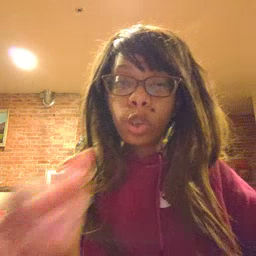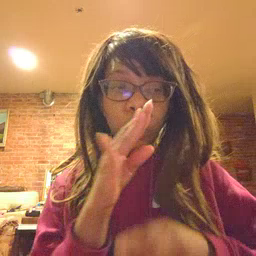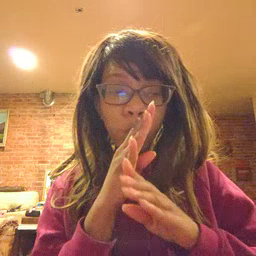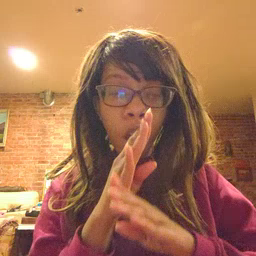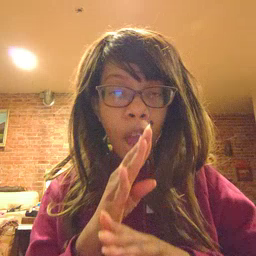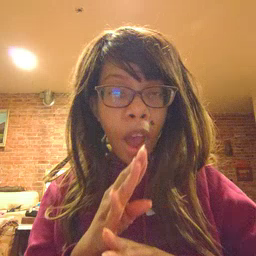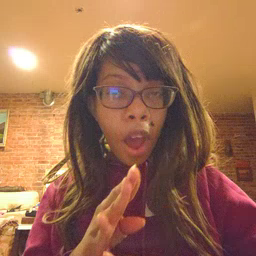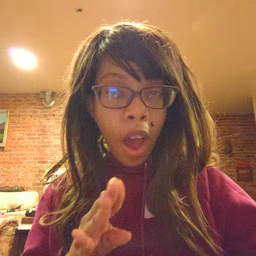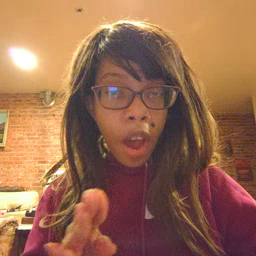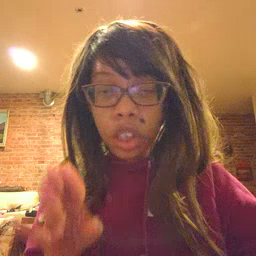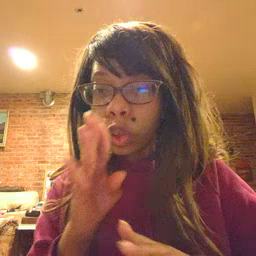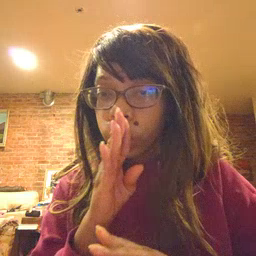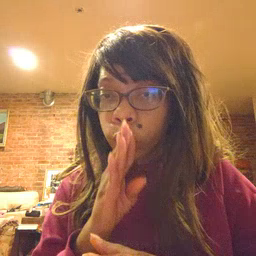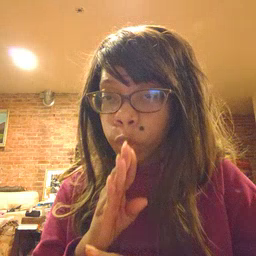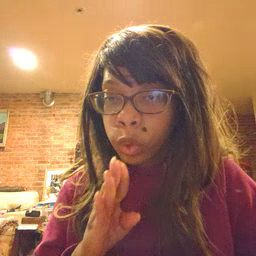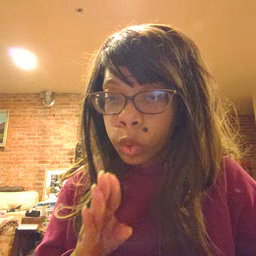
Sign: quiet